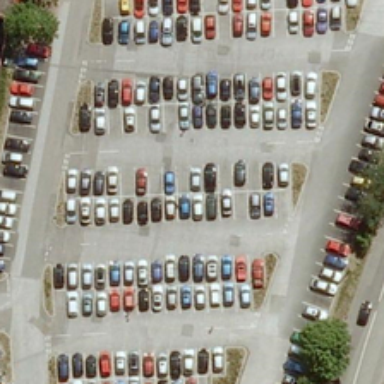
Four rows of cars are on the wide road .